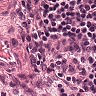
Metastatic tissue present: no